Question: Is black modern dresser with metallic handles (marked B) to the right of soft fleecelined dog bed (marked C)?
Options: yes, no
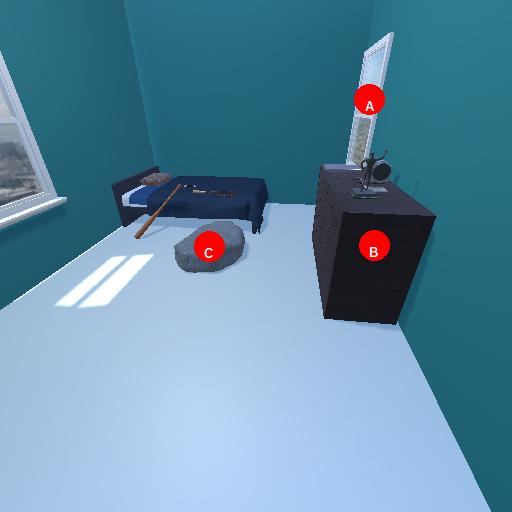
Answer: yes